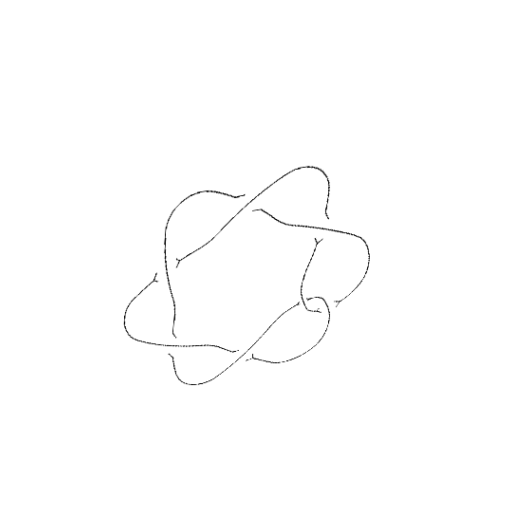
Crossing number: 7